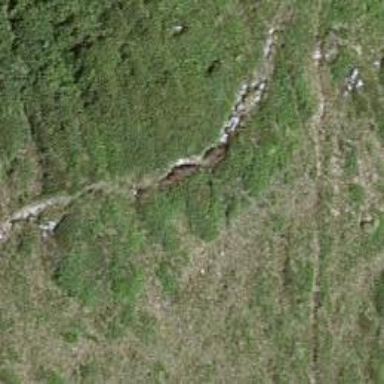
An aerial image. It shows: Path.